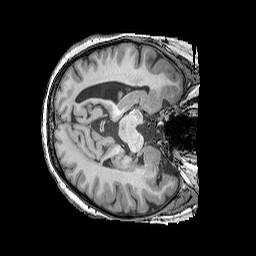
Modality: T1w
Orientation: axial
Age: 60
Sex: female
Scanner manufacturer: siemens
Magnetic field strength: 3 T
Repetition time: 2.25 s
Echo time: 0.00411 s